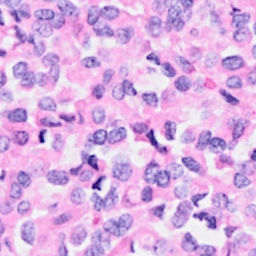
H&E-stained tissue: Breast